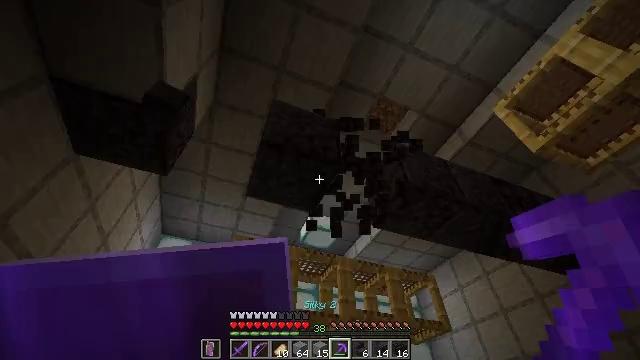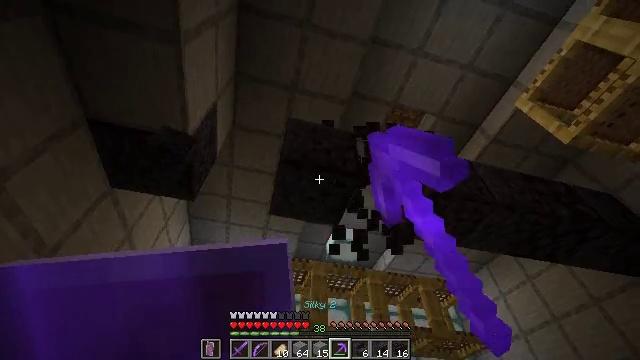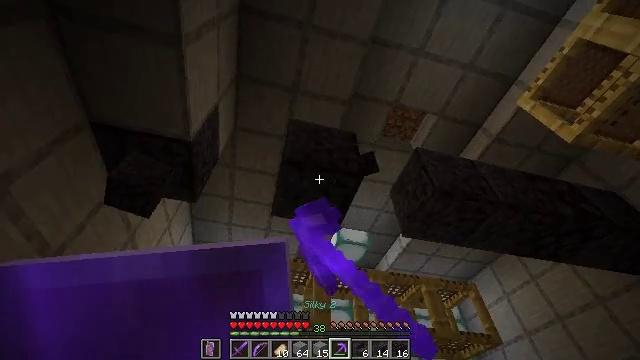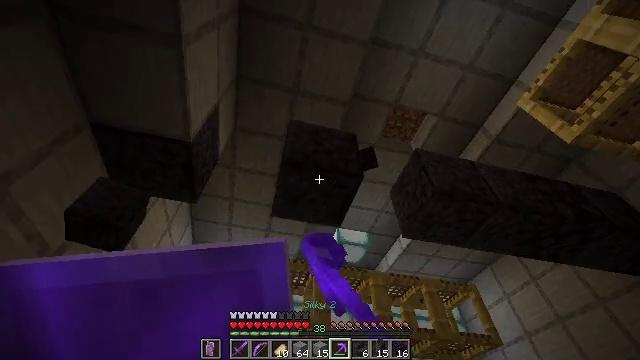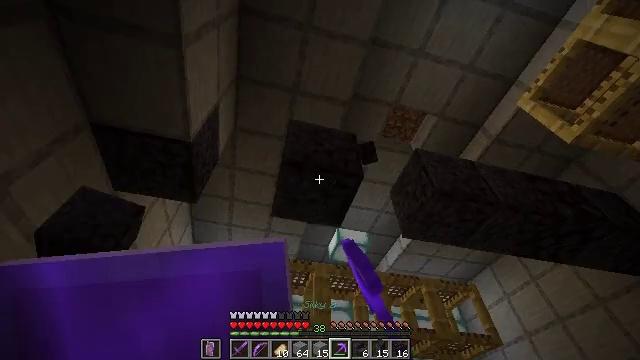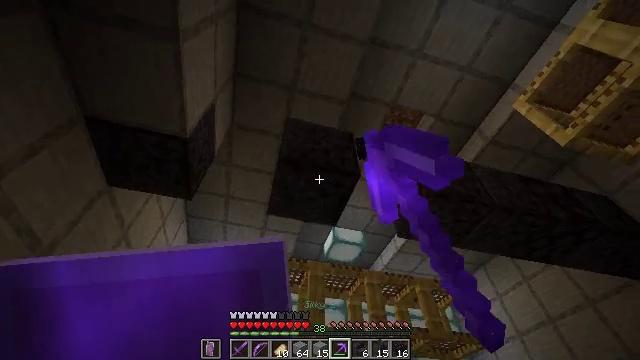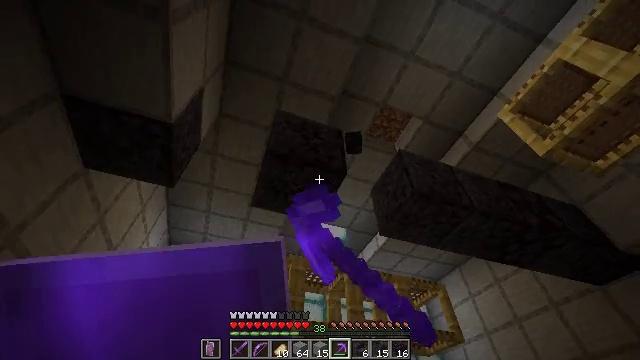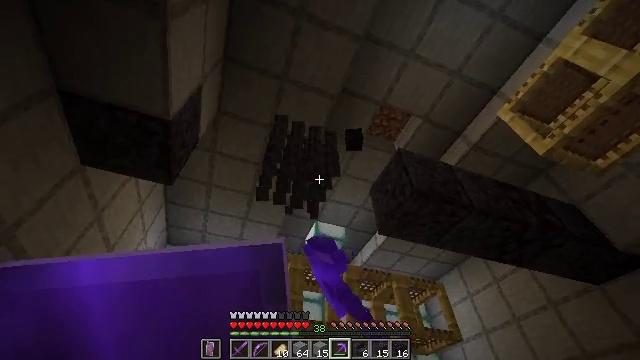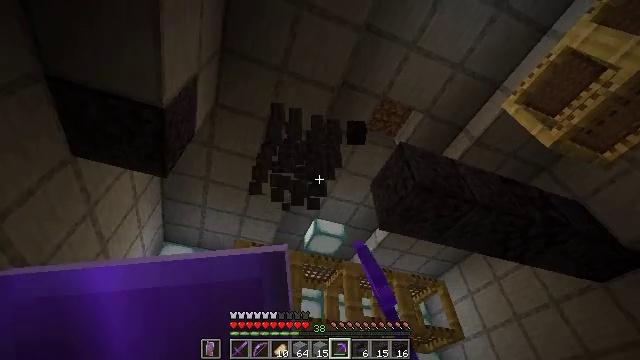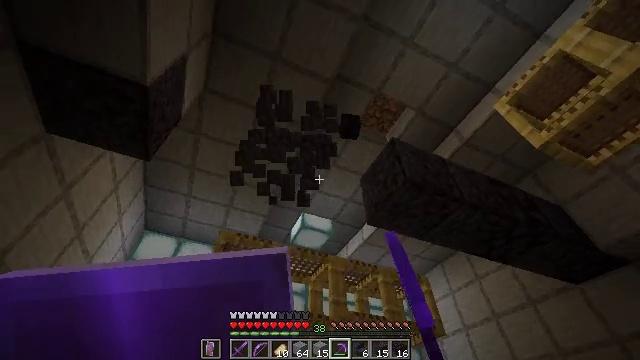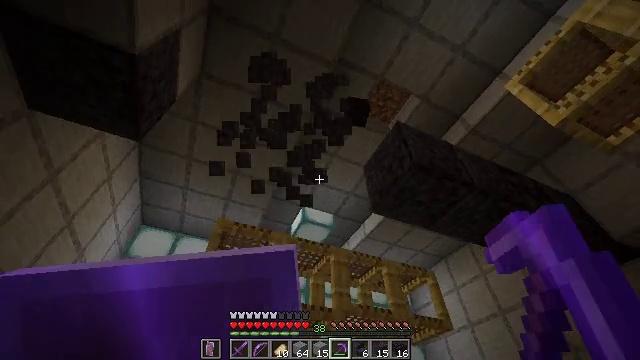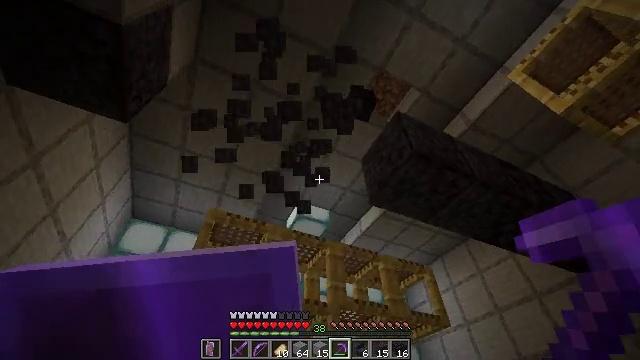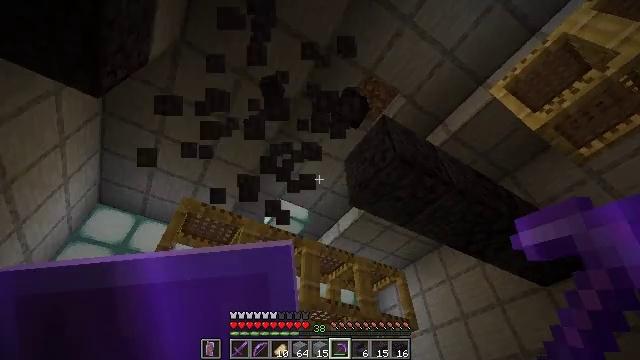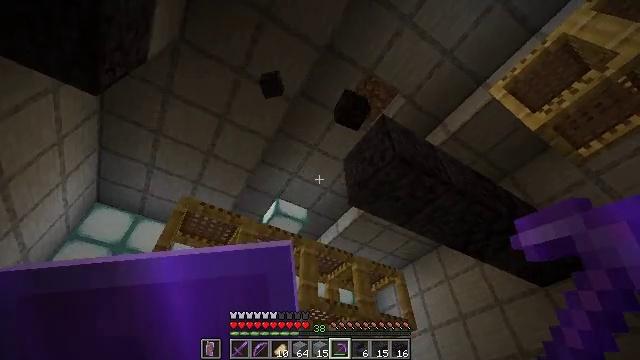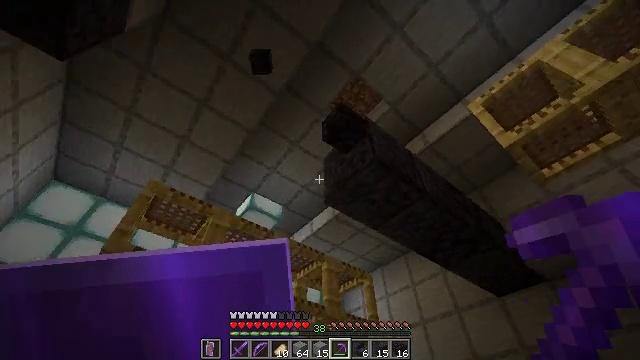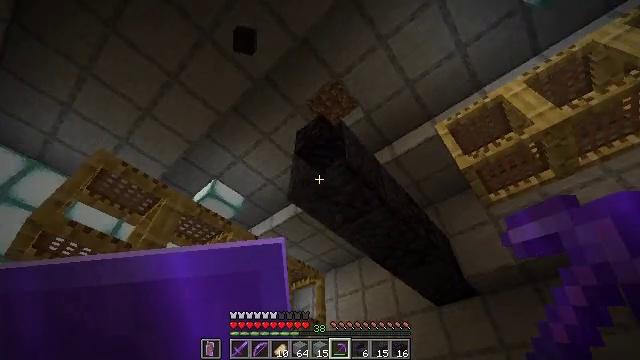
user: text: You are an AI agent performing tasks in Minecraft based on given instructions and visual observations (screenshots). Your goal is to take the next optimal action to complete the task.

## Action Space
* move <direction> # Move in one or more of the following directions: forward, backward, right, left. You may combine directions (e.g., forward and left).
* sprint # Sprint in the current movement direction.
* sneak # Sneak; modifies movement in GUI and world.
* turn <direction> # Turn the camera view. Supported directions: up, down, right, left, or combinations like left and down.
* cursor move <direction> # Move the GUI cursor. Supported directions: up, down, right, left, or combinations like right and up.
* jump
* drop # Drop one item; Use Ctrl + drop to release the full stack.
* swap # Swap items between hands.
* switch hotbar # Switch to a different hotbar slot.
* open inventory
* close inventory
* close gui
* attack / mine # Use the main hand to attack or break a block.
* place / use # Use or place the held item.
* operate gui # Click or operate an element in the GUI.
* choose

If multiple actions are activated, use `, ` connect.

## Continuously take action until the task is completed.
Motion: motion action
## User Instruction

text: Break the polished blackstone block.
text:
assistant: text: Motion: turn left and up, attack / mine
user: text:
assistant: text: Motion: attack / mine
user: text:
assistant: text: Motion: attack / mine
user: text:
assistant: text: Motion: attack / mine
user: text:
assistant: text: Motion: turn right, attack / mine
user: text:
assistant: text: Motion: turn right and down, attack / mine
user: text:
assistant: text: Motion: move forward, attack / mine
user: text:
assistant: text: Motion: move forward, attack / mine
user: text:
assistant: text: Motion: move forward, turn right, attack / mine
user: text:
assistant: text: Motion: move forward, attack / mine
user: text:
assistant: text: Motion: turn right, attack / mine
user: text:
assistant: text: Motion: turn right, attack / mine
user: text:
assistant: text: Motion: attack / mine
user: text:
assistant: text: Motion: turn right, attack / mine
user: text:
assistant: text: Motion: turn right, attack / mine
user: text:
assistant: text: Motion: turn right, attack / mine
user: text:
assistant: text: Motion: turn right, attack / mine
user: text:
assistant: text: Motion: turn right, attack / mine
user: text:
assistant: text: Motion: attack / mine
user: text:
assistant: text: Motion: attack / mine
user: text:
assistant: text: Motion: attack / mine
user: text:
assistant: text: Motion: attack / mine
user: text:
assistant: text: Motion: move forward, attack / mine
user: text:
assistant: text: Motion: move forward, attack / mine
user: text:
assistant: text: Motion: move forward, attack / mine
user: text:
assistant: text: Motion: move forward, attack / mine
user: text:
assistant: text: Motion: move forward, attack / mine
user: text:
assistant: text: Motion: move forward, attack / mine
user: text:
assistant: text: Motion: turn up, attack / mine
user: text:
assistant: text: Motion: attack / mine